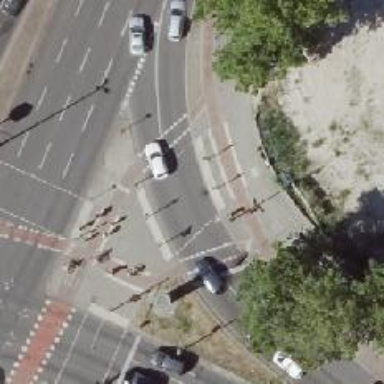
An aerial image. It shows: Footway with traffic signals at crossing.